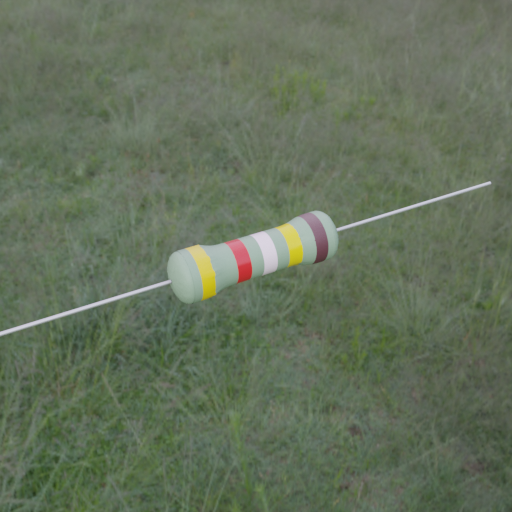
Resistor colour bands (in order): yellow, red, white, yellow, brown